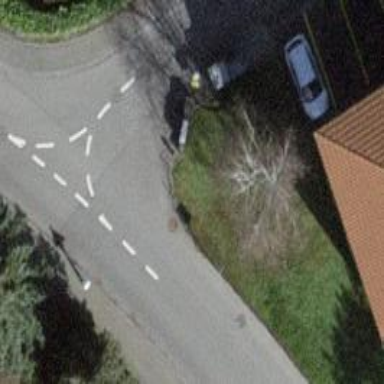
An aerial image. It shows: Post box is visible.